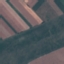
Label: AnnualCrop